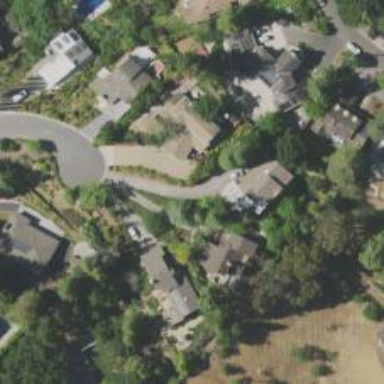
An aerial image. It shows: Driveway leading to service road.